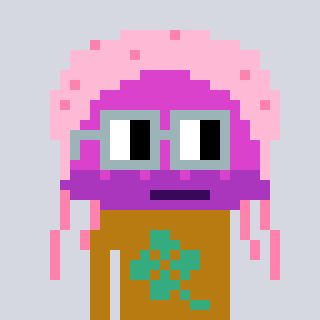
a pixel art character with square dark gray glasses, a jellyfish-shaped head and a gold-colored body on a cool background